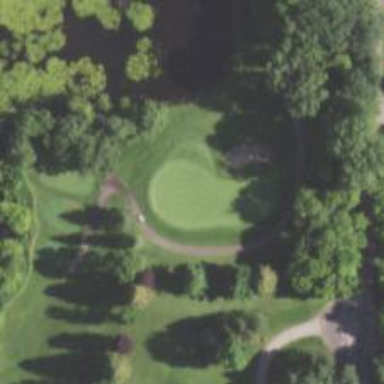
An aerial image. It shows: View of golf hole.